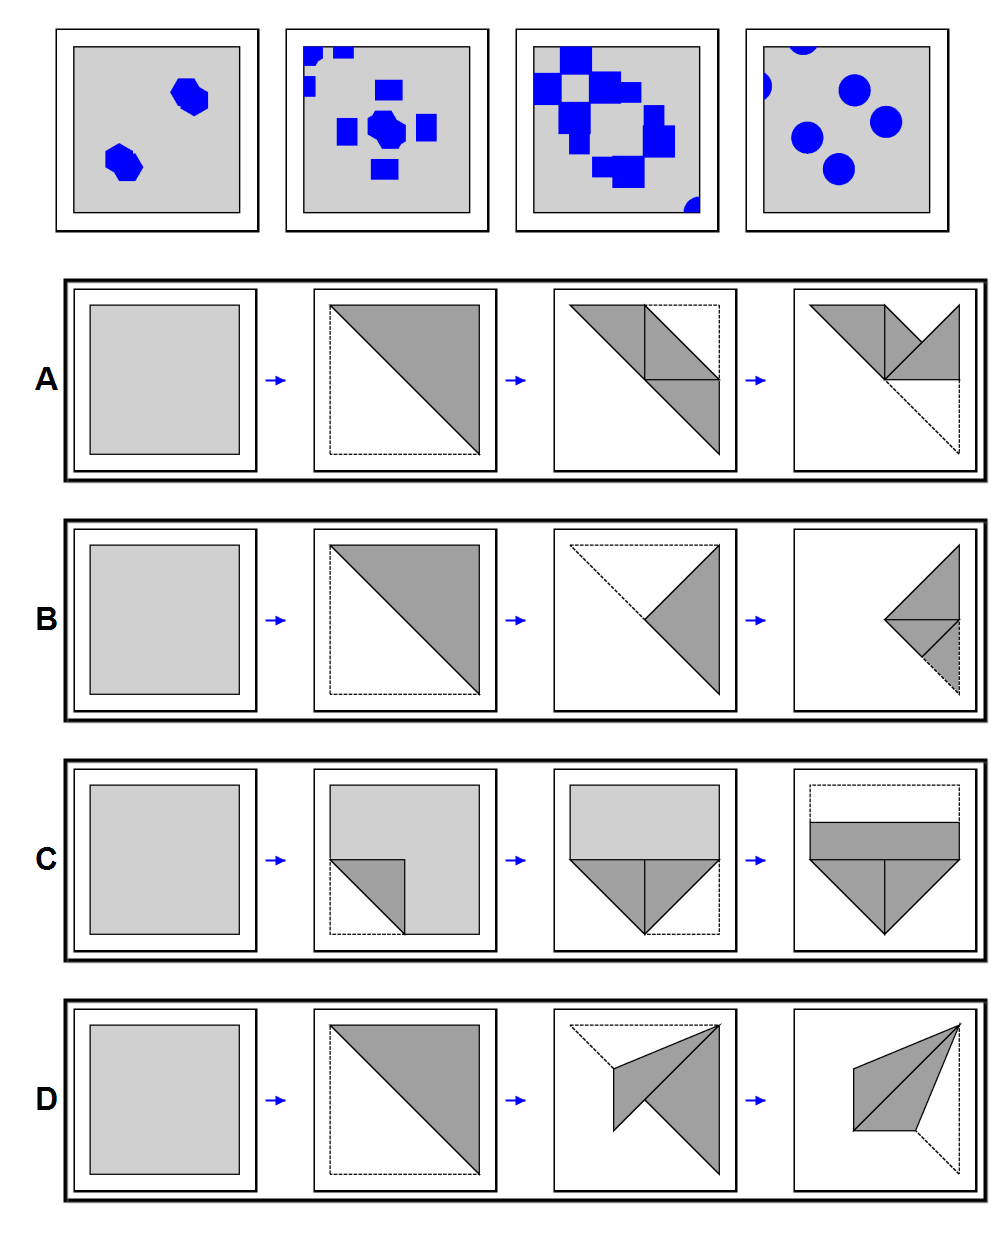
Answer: B